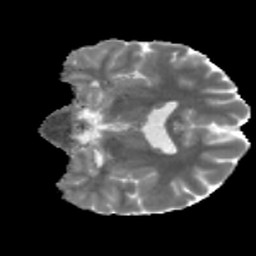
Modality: MD
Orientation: coronal
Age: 26
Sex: male
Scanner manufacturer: siemens
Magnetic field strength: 3 T
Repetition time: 3.5 s
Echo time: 0.086 s